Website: crate-barrel
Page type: receipt
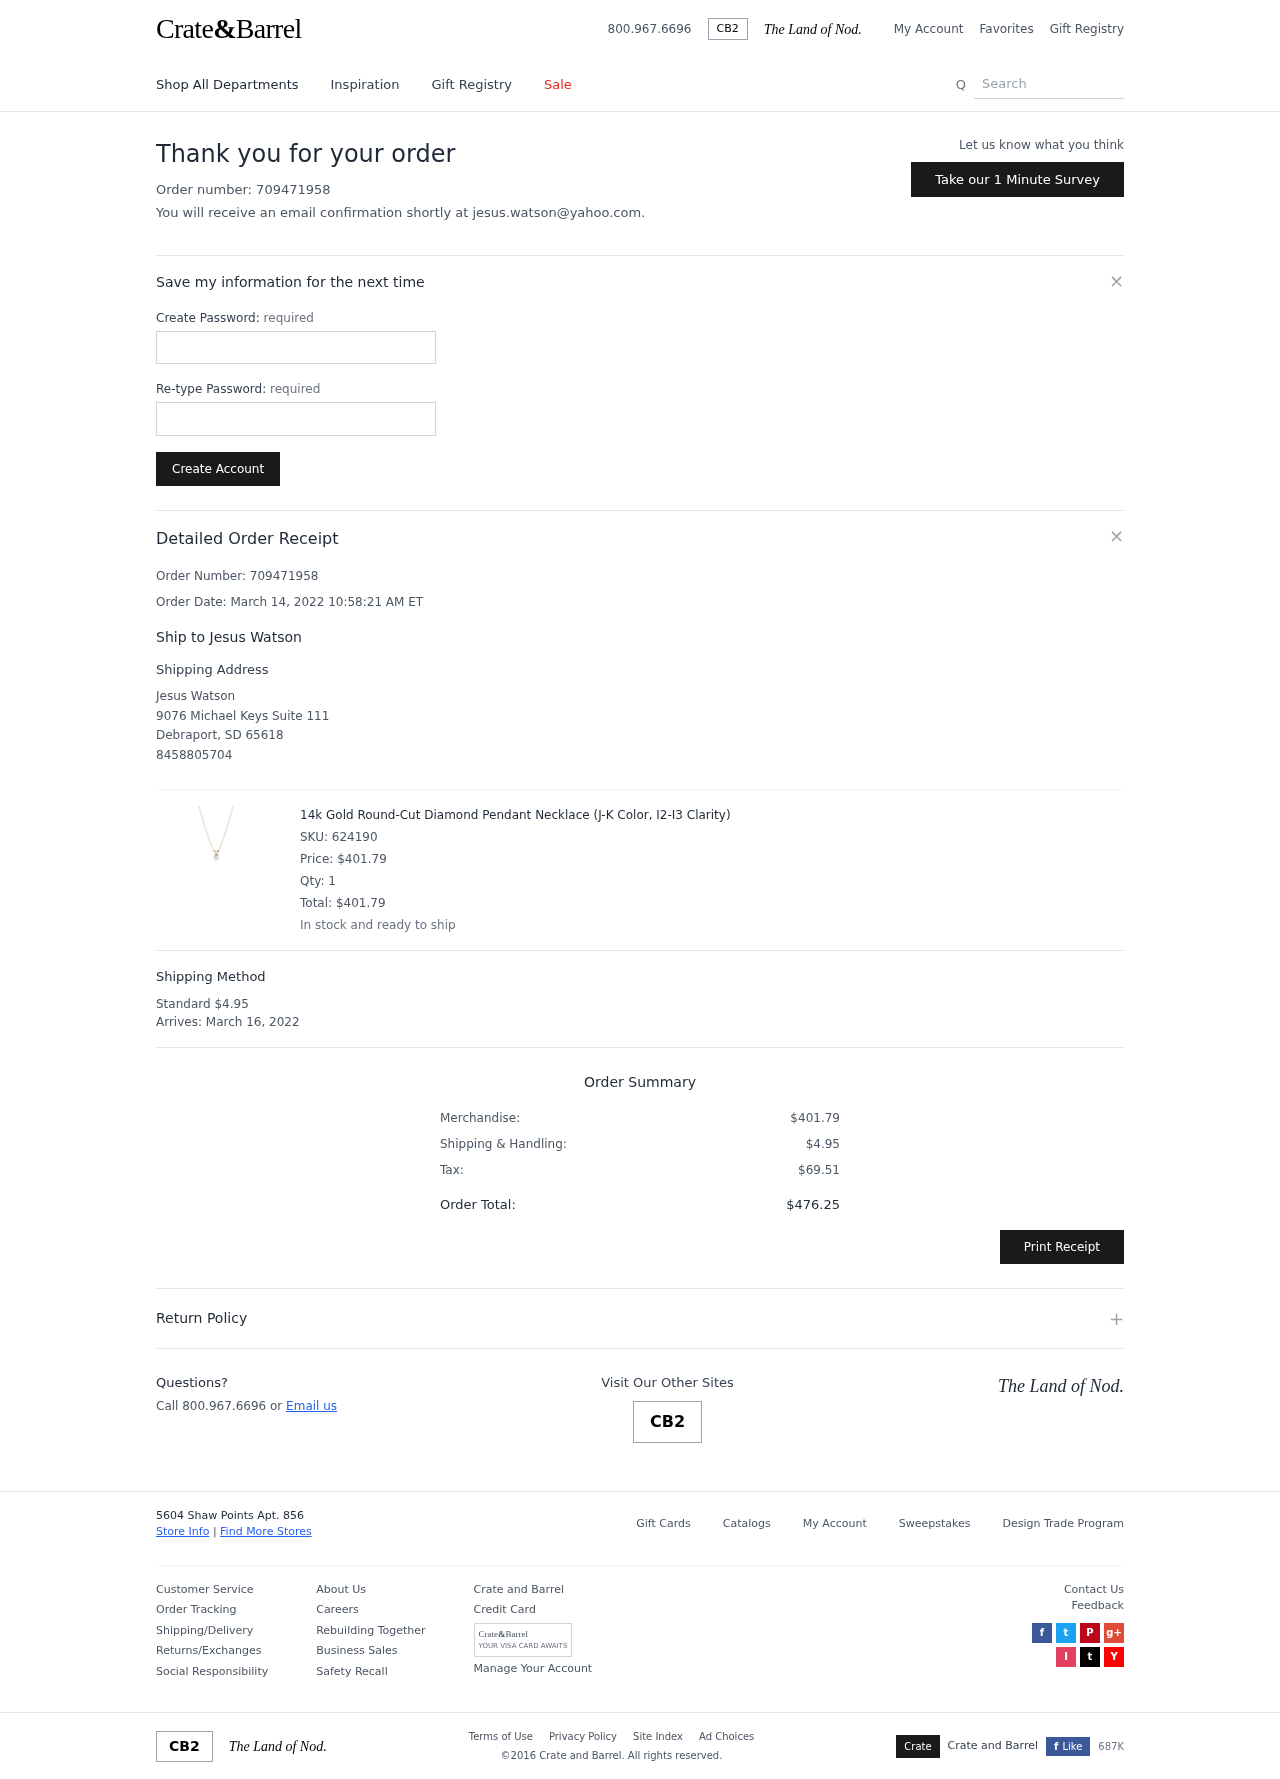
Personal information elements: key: PII_CITY
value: Debraport
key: PII_EMAIL
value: jesus.watson@yahoo.com
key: PII_FULLNAME
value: Jesus Watson
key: PII_FULLNAME
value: Ship to Jesus Watson
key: PII_PHONE
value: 8458805704
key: PII_POSTCODE
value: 65618
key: PII_STATE_ABBR
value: SD
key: PII_STREET
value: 9076 Michael Keys Suite 111
Product elements: key: PRODUCT1_NAME
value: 14k Gold Round-Cut Diamond Pendant Necklace (J-K Color, I2-I3 Clarity)
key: PRODUCT1_PRICE
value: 401.79
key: PRODUCT1_QUANTITY
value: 1
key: PRODUCT1_SKU
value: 624190
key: PRODUCT1_TOTAL
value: $401.79
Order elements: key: ORDER_ID
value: Order Number: 709471958
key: ORDER_ID
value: Order number: 709471958
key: ORDER_DATE
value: Order Date: March 14, 2022 10:58:21 AM ET
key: ORDER_SHIPPING_COST
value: $4.95
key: ORDER_DELIVERY_DATE
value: March 16, 2022
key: ORDER_SUBTOTAL
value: $401.79
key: ORDER_TAX
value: $69.51
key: ORDER_TOTAL
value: $476.25
Search elements: key: HEADER_SEARCH
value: Search